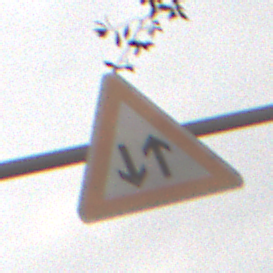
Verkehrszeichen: Gegenverkehr
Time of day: MorningAfternoon
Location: Outdoor (Nature)
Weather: Overcast
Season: NotSpecified
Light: Natural